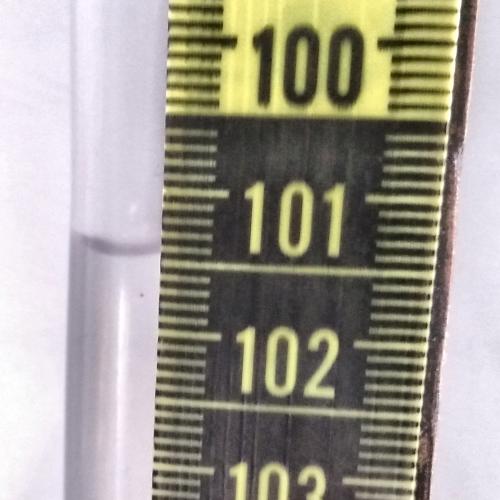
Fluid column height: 101.5 cm